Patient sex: M
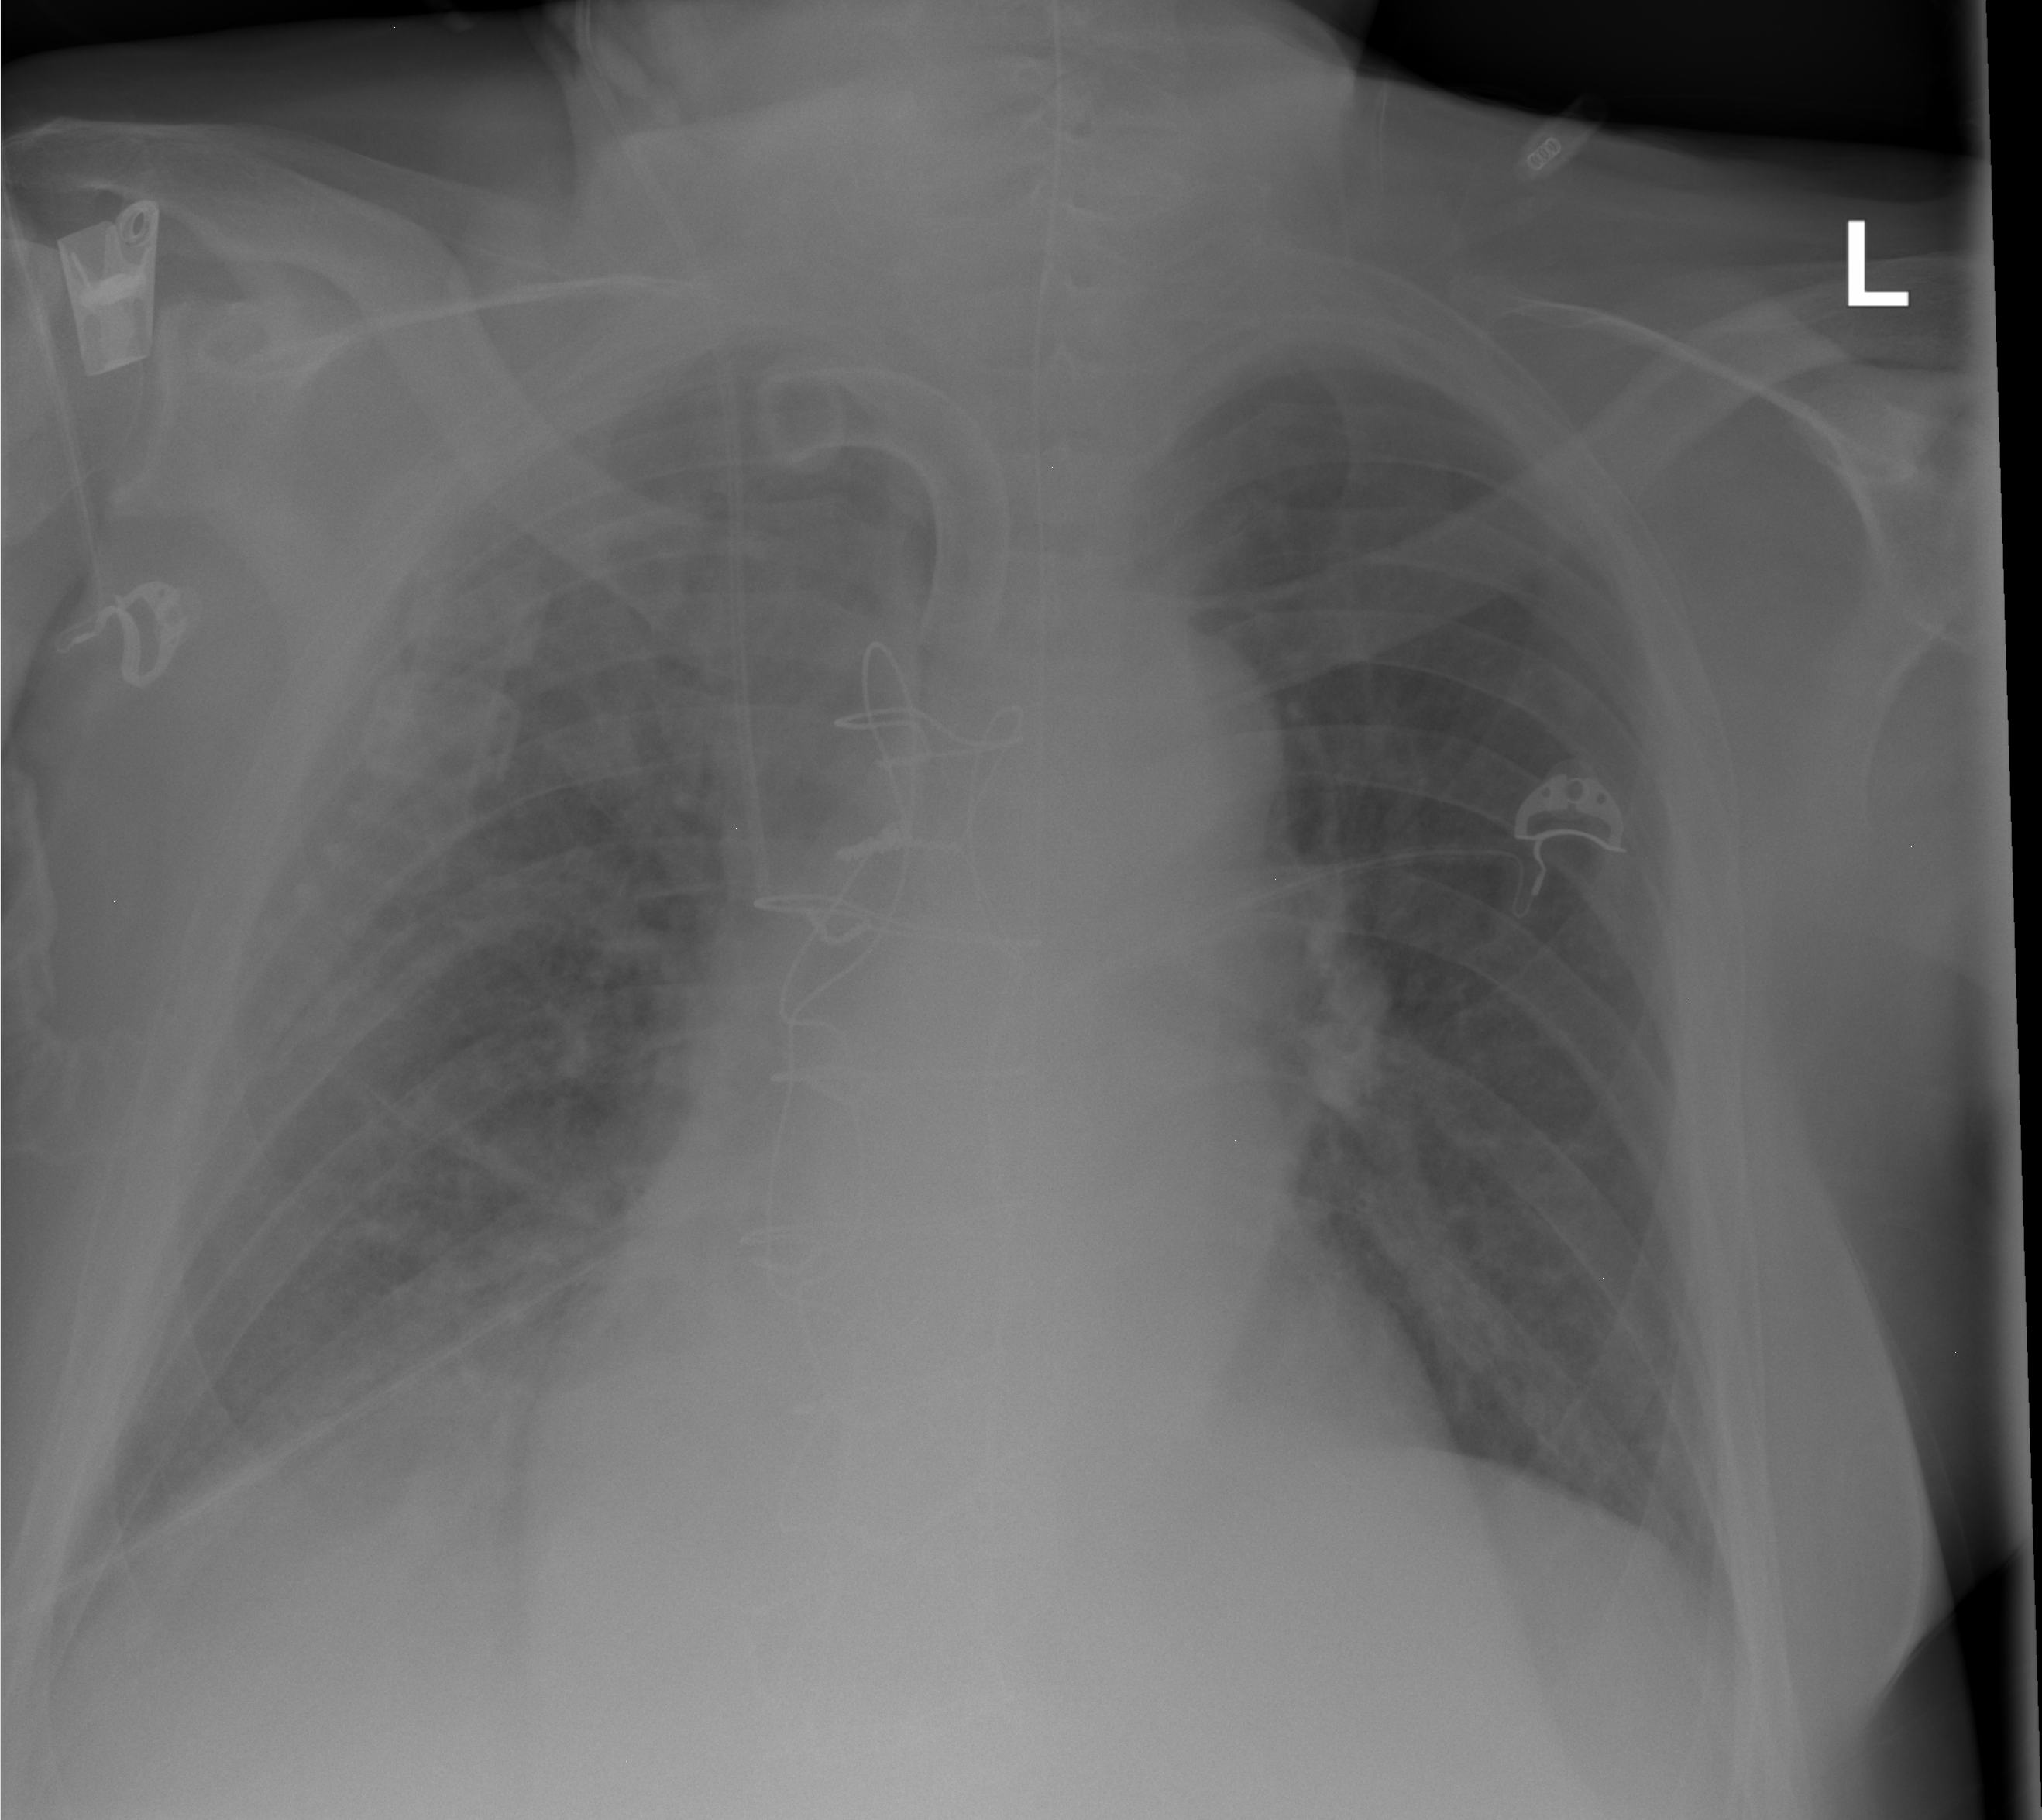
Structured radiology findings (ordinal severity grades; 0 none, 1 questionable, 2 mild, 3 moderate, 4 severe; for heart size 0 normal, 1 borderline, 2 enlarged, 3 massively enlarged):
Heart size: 2
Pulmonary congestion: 2
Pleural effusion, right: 2
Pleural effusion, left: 0
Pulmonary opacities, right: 2
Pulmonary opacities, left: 0
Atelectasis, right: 2
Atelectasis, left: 0